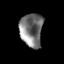
Tissue: prostate
Cell type: Epithelial cells
Senescence score: 0.3538
Nuclear area (px): 743
Mean DAPI intensity: 120.49